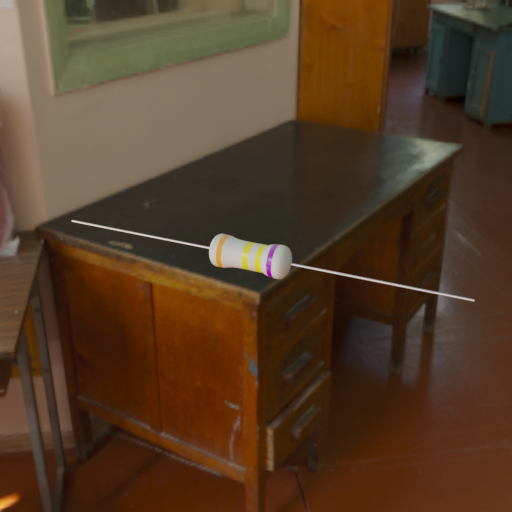
Resistor colour bands (in order): orange, yellow, yellow, violet